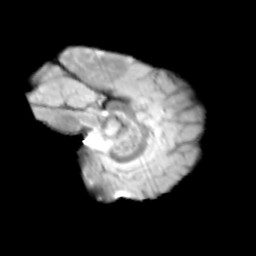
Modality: T2w
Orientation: sagittal
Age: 11
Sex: male
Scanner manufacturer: siemens
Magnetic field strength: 3 T
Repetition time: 3.8 s
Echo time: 0.07 s